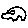
Label: car